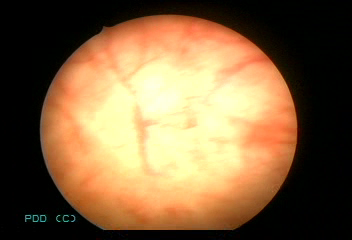
Modality: WLC
Class: Normal mucosa
Bladder cancer association: No